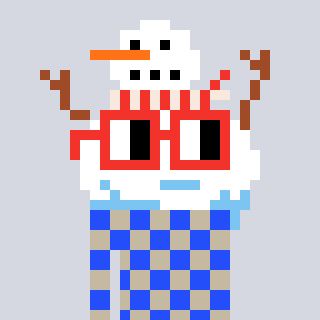
a pixel art character with square red glasses, a snowman-shaped head and a bege-colored body on a cool background